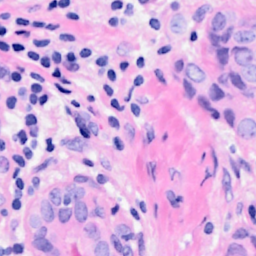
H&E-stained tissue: Breast